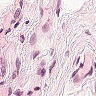
Metastatic tissue present: no